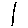
Label: star